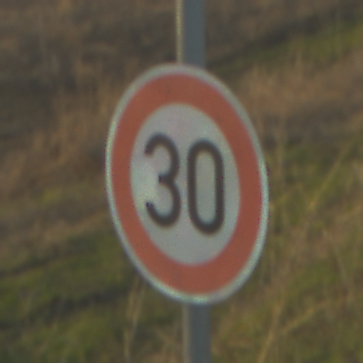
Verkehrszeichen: Geschwindigkeit30
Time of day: SunriseSunset
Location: Outdoor (Nature)
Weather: PartlyCloudy
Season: NotSpecified
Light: Natural